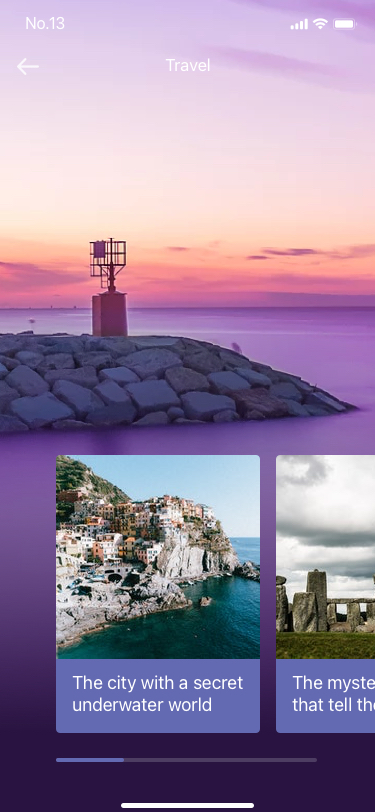
Text in this UI design:
The mysterious rocks that tell the time
The city with a secret underwater world